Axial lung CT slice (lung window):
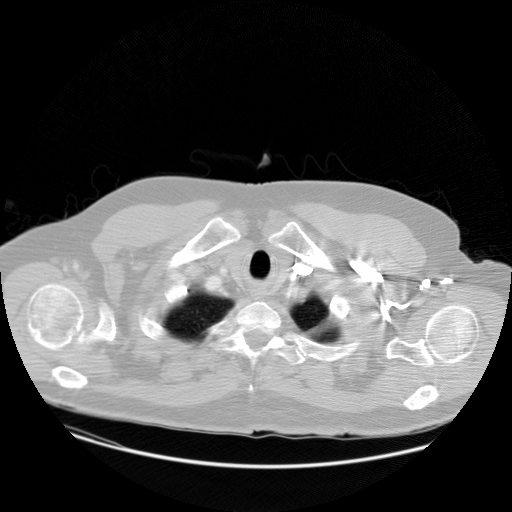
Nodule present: no